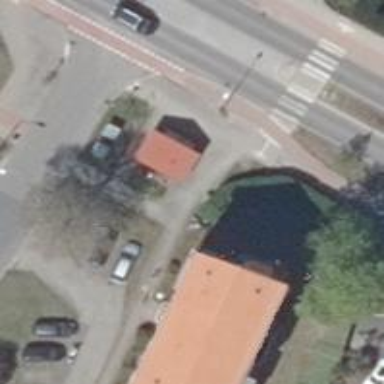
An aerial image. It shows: Fast food establishment.